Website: crate-barrel
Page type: orders-overview
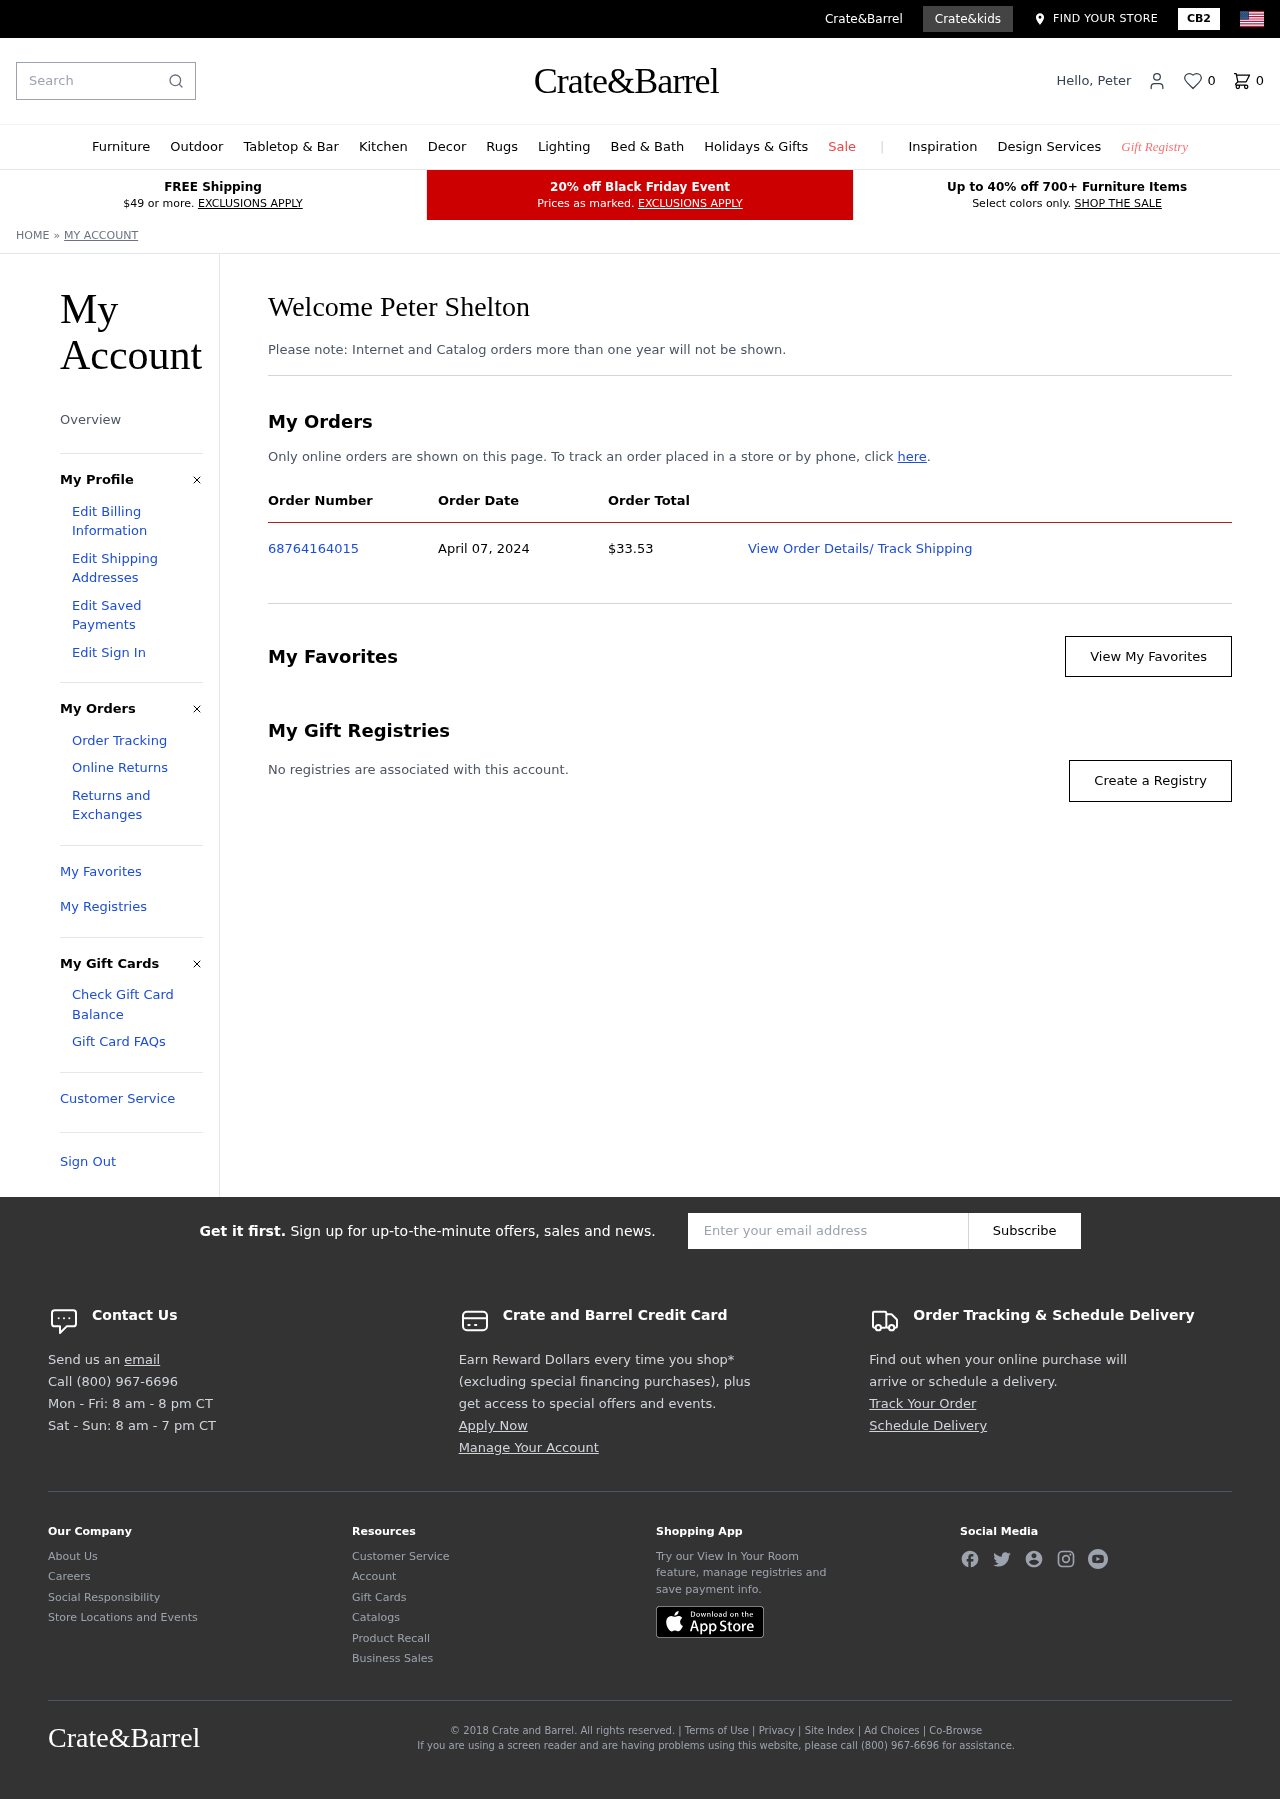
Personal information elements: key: PII_FIRSTNAME
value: Peter
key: PII_FULLNAME
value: Peter Shelton
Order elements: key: ORDER_NUM_ITEMS
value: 0
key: ORDER_ID
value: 68764164015
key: ORDER_DATE
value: April 07, 2024
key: ORDER_TOTAL
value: $33.53
Search elements: key: HEADER_SEARCH
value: Search
Other elements: key: FAVORITES_COUNT
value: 0